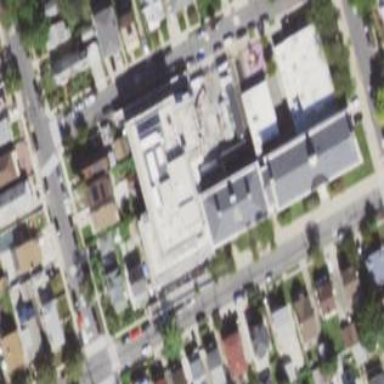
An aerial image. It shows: School building.